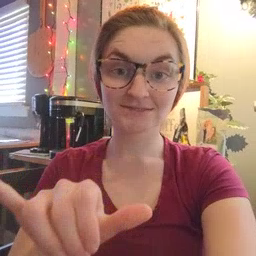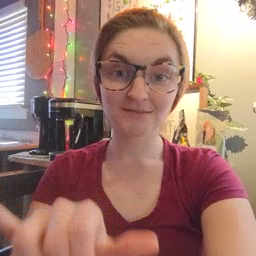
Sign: stay